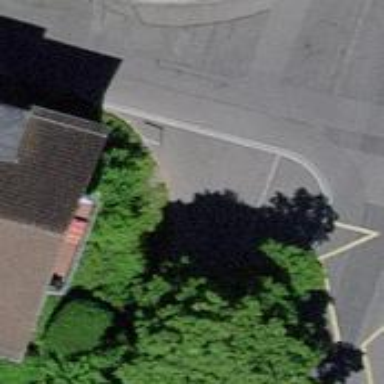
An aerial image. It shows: Kerb serving as barrier.